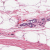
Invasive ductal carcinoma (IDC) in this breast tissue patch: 0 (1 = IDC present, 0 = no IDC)